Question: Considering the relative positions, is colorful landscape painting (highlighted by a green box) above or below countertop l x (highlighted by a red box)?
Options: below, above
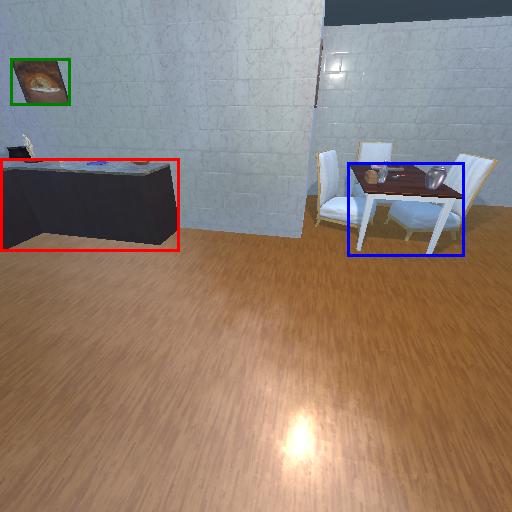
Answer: below